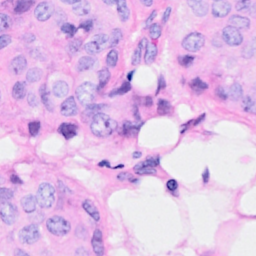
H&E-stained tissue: Breast